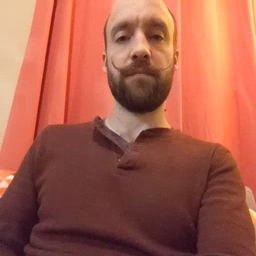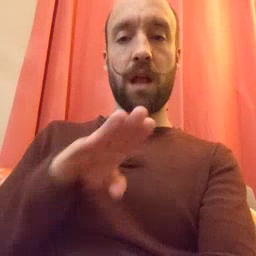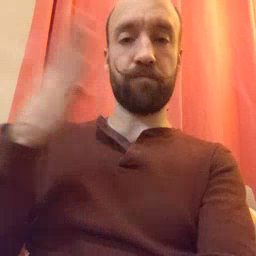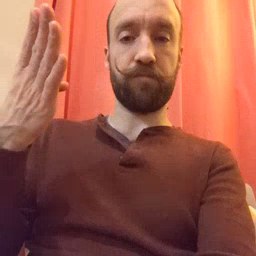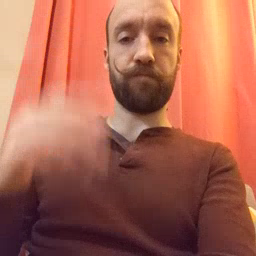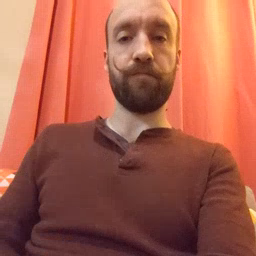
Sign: open